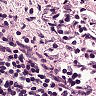
Metastatic tissue present: no